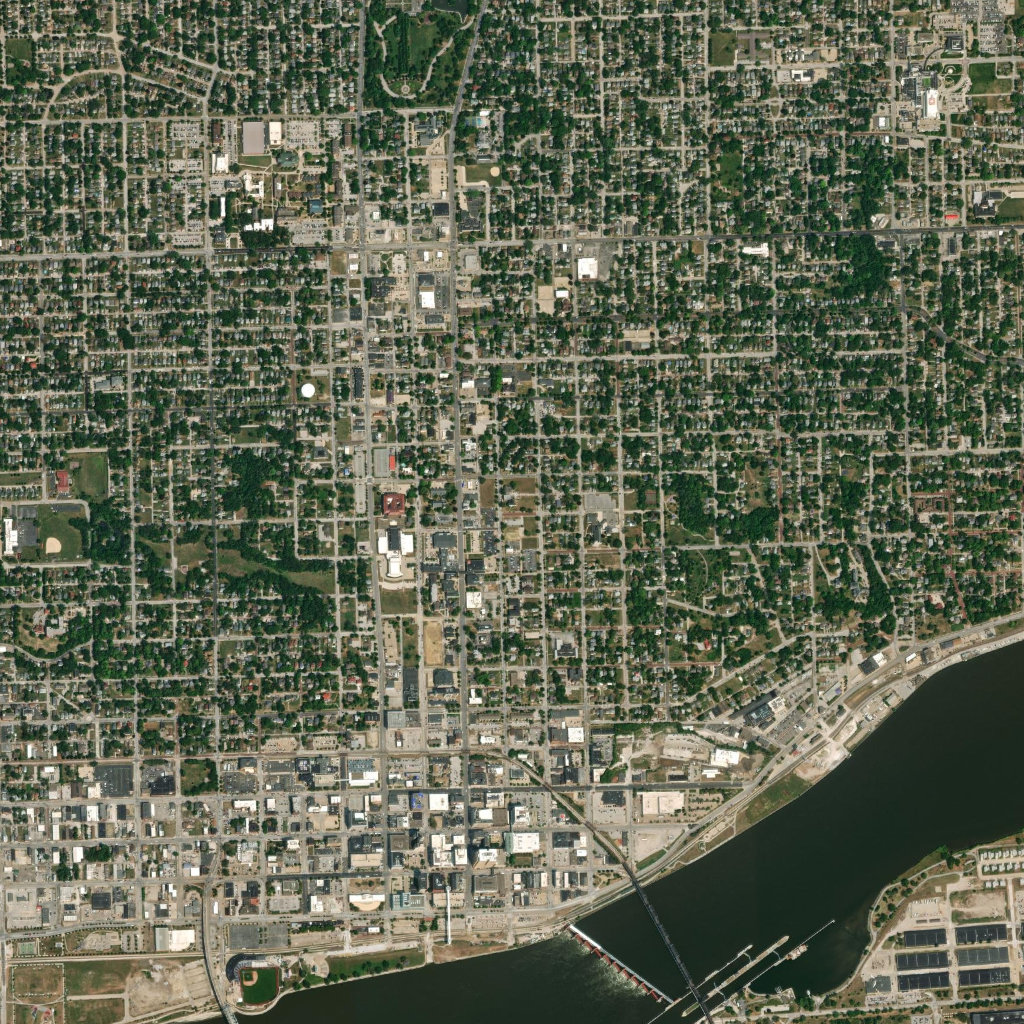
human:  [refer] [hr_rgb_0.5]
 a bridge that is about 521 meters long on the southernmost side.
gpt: <box>[[60, 83, 69, 99, 0]]</box>